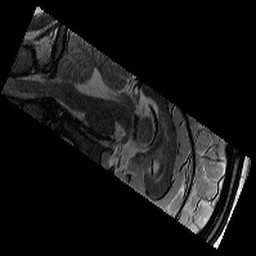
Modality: T2w
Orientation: sagittal
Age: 12
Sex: male
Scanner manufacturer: siemens
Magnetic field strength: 3 T
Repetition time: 9.23 s
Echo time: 0.067 s